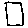
Label: square